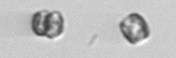
Label: Thalassiosira_sp_aff_mala